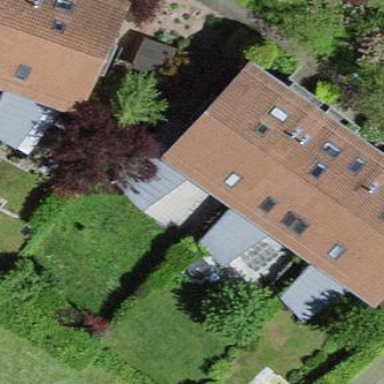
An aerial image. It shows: Simple and straightforward house.